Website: ulta-beauty
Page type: billing-address
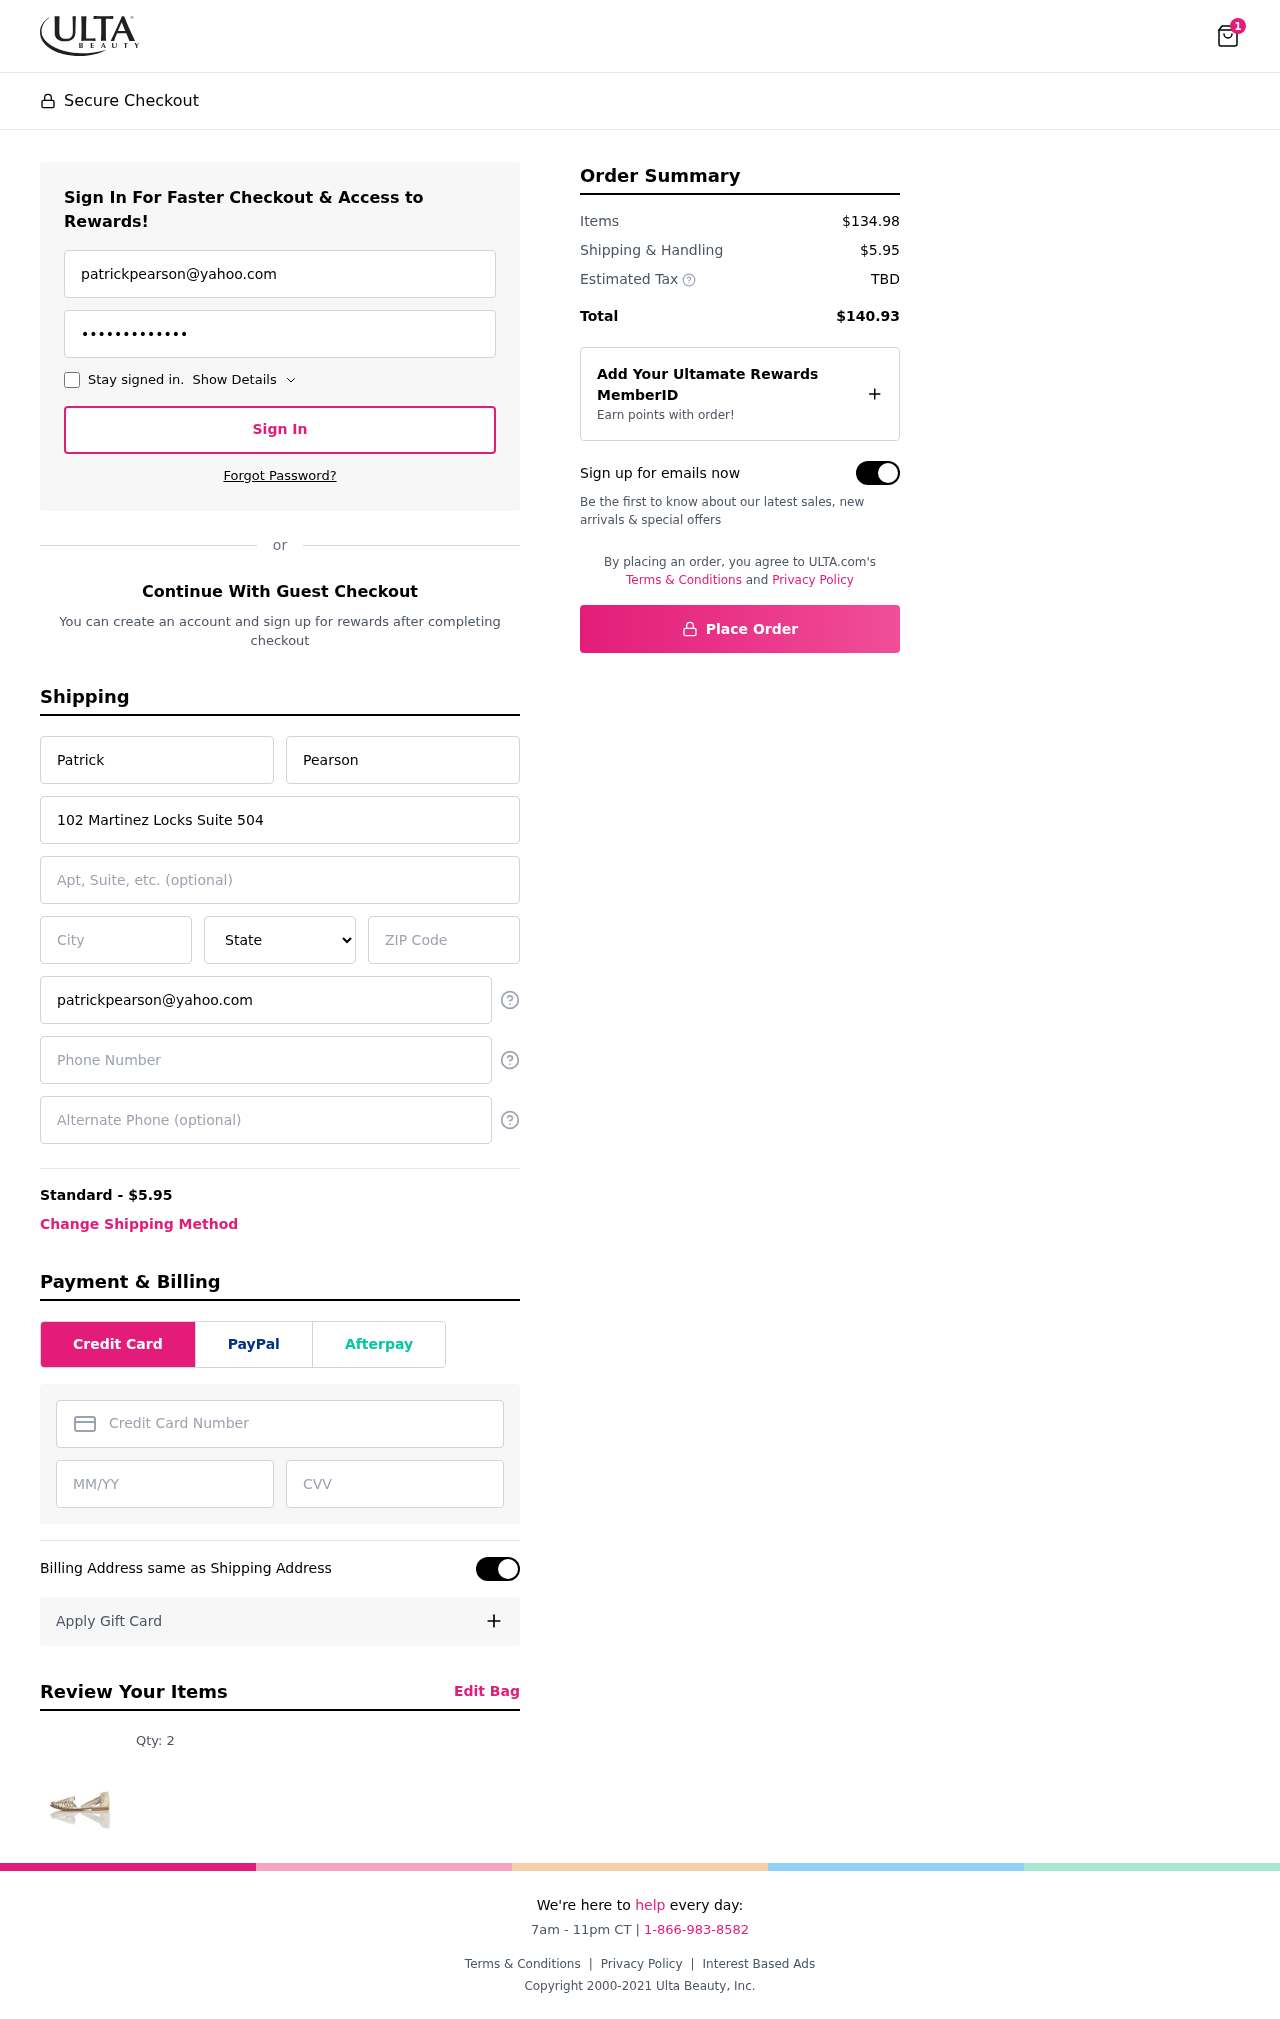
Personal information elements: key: PII_STATE
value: Montana
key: PII_EMAIL
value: patrickpearson@yahoo.com
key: PII_FIRSTNAME
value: Patrick
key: PII_LASTNAME
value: Pearson
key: PII_STREET
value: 102 Martinez Locks Suite 504
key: PII_CITY
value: Fordfurt
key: PII_POSTCODE
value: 65391
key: PII_PHONE
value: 5409425754
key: PII_ALT_PHONE
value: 7424044425
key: PII_CARD_NUMBER
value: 6592 0117 5517 6177
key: PII_CARD_EXPIRY
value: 03/29
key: PII_CARD_CVV
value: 171
Product elements: key: PRODUCT1_QUANTITY
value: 2
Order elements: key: ORDER_NUM_ITEMS
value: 1
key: ORDER_SHIPPING_COST
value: $5.95
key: ORDER_SUBTOTAL
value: $134.98
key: ORDER_TOTAL
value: $140.93